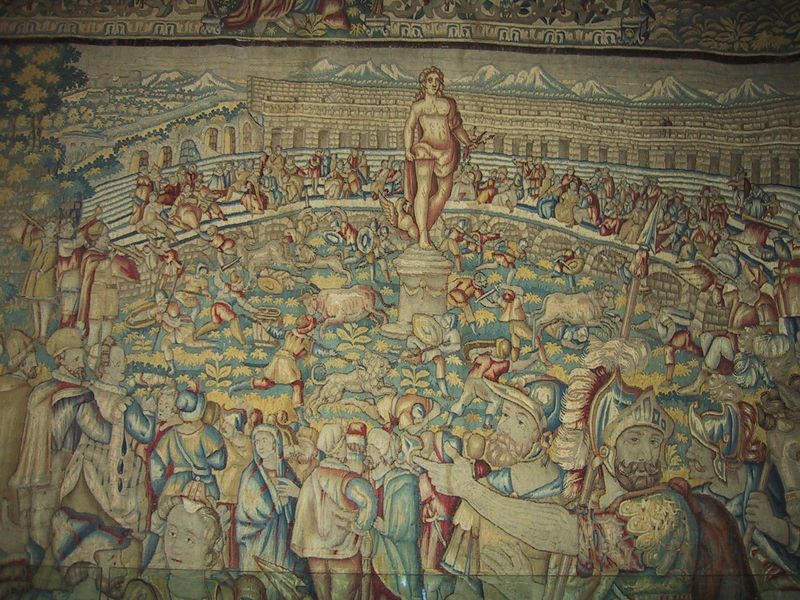
Titel: Das Schloss der Frauen (Le Chateau des Dames)
Standort: Chenonceau, Le Chateau des Dames (EU - F)
Schlagwörter: blau, blätter, mann, bäume, frauen, gelb, menschen, frau, mitte, männer, rot, tiere, fest, menge, teppich, wand, sockel, vieh, figur, gold, theater, renaissance, tugend, statue, berge, gebirge, mauer, gobelin, wandgemälde, wandmalerei, zeigen, arena, antike, volk, kunst, göttin, ritter, jagd, römer, hirsch, krieger, spiele, löwe, fresko, teppisch, ochsen, stier, stiere, ziege, eber, forum, trompete, verblichen, volj